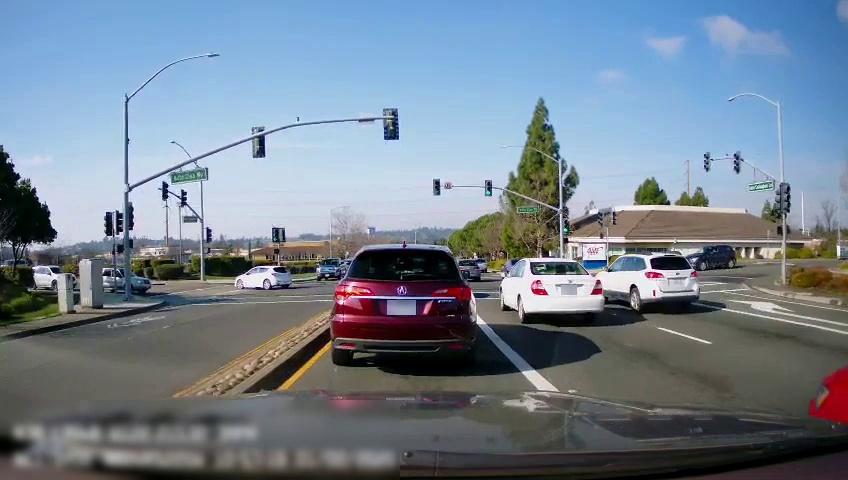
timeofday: Day
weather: Sunny
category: Drivable Space
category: Drivable Space
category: Vehicles | Car
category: Vehicles | Car
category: Vehicles | SUV
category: Vehicles | Car
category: Vehicles | SUV
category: Vehicles | Car
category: Vehicles | Car
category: Vehicles | Car
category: Vehicles | SUV
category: Vehicles | SUV
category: Vehicles | SUV
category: Vehicles | Truck
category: Lanes | Current Lane
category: Lanes | Alternate Lane
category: Lanes | Current Lane
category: Lanes | Current Lane
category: Lanes | Alternate Lane
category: Traffic | Signs
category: Traffic | Signs
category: Traffic | Signs
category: Traffic | Signs
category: Traffic | Lights
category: Traffic | Lights
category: Traffic | Lights
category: Traffic | Lights
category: Traffic | Lights
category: Traffic | Lights
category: Traffic | Lights
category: Traffic | Lights
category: Traffic | Lights
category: Traffic | Lights
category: Traffic | Lights
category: Traffic | Lights
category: Traffic | Lights
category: Traffic | Lights
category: Traffic | Lights
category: Traffic | Lights
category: Traffic | Lights
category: Traffic | Lights
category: Traffic | Lights